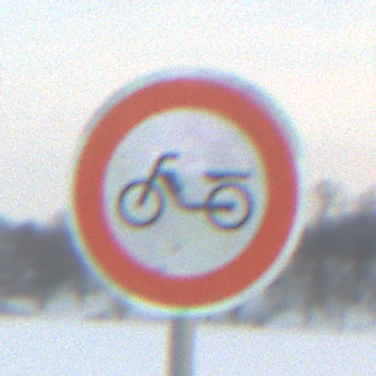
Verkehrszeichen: VerbotMofas
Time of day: SunriseSunset
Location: Outdoor (Nature)
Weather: PartlyCloudy
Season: NotSpecified
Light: Natural